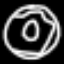
Label: donut